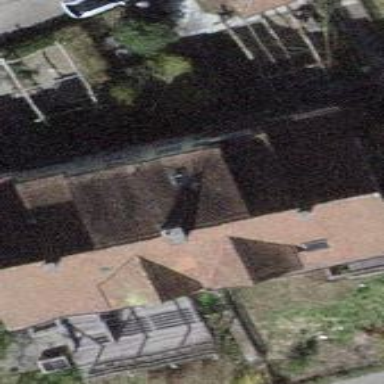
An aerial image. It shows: Residential building.